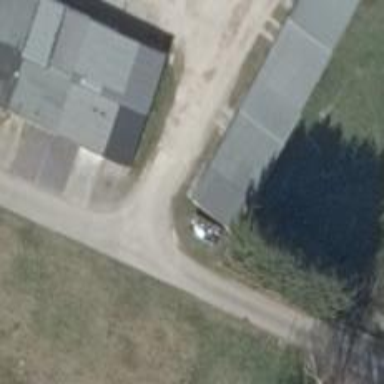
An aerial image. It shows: Group of garages.